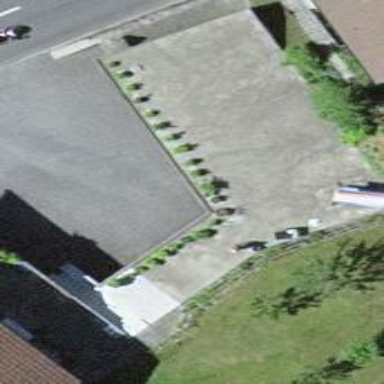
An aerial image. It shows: Group of garages.